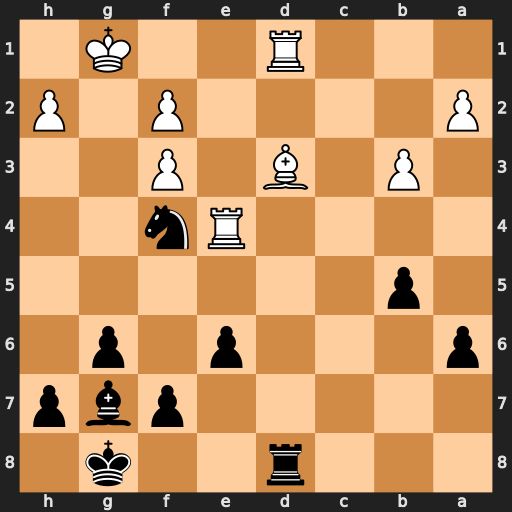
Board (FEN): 3r2k1/5pbp/p3p1p1/1p6/4Rn2/1P1B1P2/P4P1P/3R2K1
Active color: b
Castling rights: -
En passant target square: -
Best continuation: Rxd3 Rxd3 Nxd3